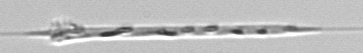
Label: Rhizosolenia